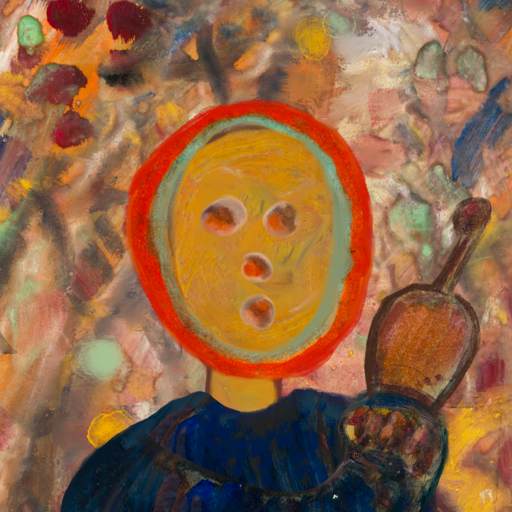
Background: Mother_And_Son_Mother, Head And Neck Front: After_Raid, Face Front: Rupkatha, Bust: Pipe, Hair Front: Sisters, Head Accessory: Blank, Second Necklace: Blank, Necklace: Blank, Baby: Blank